Question: I drew a Voronoi tessellation (of a blast pattern in mining industry). I have to draw the outer boundaries of the Voronoi tessellation but I do not want the boundary of a box; I want to set fixed outer cell boundaries.
-
The code :
'''
import xlrd
import operator
import matplotlib.pyplot as plt
from scipy.spatial import Voronoi, voronoi_plot_2d
wb = xlrd.open_workbook('C:/Users/s.gaur/desktop/Collar Coordinates 2620 S3C 5007 P2.xls')
sh1 = wb.sheet_by_name(u'2620-s3c-5007')
x = sh1.col_values(0)
y = sh1.col_values(1)
L = sorted(zip(x,y), key = operator.itemgetter(0))
Point = (L)
vor = Voronoi(Point)
voronoi_plot_2d(vor)
plt.show()
'''
How do I fix the outer edge boundary to the outer Voronoi polygons' boundaries?
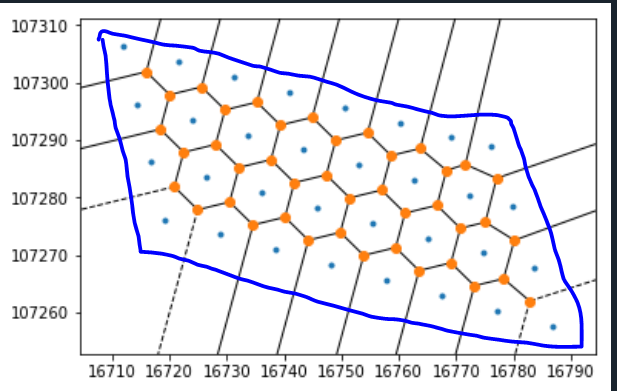
Answer: '''
def voronoi_finite_polygons_2d(vor, radius=None):
"""
Reconstruct infinite voronoi regions in a 2D diagram to finite
regions.
Parameters
----------
vor : Voronoi
Input diagram
radius : float, optional
Distance to 'points at infinity'.
Returns
-------
regions : list of tuples
Indices of vertices in each revised Voronoi regions.
vertices : list of tuples
Coordinates for revised Voronoi vertices. Same as coordinates
of input vertices, with 'points at infinity' appended to the
end.
"""
if vor.points.shape[1] != 2:
raise ValueError("Requires 2D input")
new_regions = []
new_vertices = vor.vertices.tolist()
center = vor.points.mean(axis=0)
if radius is None:
radius = vor.points.ptp().max()*2
# Construct a map containing all ridges for a given point
all_ridges = {}
for (p1, p2), (v1, v2) in zip(vor.ridge_points, vor.ridge_vertices):
all_ridges.setdefault(p1, []).append((p2, v1, v2))
all_ridges.setdefault(p2, []).append((p1, v1, v2))
# Reconstruct infinite regions
for p1, region in enumerate(vor.point_region):
vertices = vor.regions[region]
if all(v >= 0 for v in vertices):
# finite region
new_regions.append(vertices)
continue
# reconstruct a non-finite region
ridges = all_ridges[p1]
new_region = [v for v in vertices if v >= 0]
for p2, v1, v2 in ridges:
if v2 < 0:
v1, v2 = v2, v1
if v1 >= 0:
# finite ridge: already in the region
continue
# Compute the missing endpoint of an infinite ridge
t = vor.points[p2] - vor.points[p1] # tangent
t /= np.linalg.norm(t)
n = np.array([-t[1], t[0]]) # normal
midpoint = vor.points[[p1, p2]].mean(axis=0)
direction = np.sign(np.dot(midpoint - center, n)) * n
far_point = vor.vertices[v2] + direction * radius
new_region.append(len(new_vertices))
new_vertices.append(far_point.tolist())
# sort region counterclockwise
vs = np.asarray([new_vertices[v] for v in new_region])
c = vs.mean(axis=0)
angles = np.arctan2(vs[:,1] - c[1], vs[:,0] - c[0])
new_region = np.array(new_region)[np.argsort(angles)]
# finish
new_regions.append(new_region.tolist())
return new_regions, np.asarray(new_vertices)
# compute Voronoi tesselation
vor = Voronoi(points)
regions, vertices = voronoi_finite_polygons_2d(vor)
pts = MultiPoint([Point(i) for i in points])
mask = pts.convex_hull
new_vertices = []
for region in regions:
polygon = vertices[region]
shape = list(polygon.shape)
shape[0] += 1
p = Polygon(np.append(polygon, polygon[0]).reshape(*shape)).intersection(mask)
poly = np.array(list(zip(p.boundary.coords.xy[0][:-1], p.boundary.coords.xy[1][:-1])))
new_vertices.append(poly)
plt.fill(*zip(*poly),"brown", alpha = 0.4, edgecolor = 'black')
plt.plot(x, y, 'ko')
plt.plot(Dx,Dy, 'ko',markerfacecolor = 'red', markersize = 10)
plt.title("Blast 2620 S3C 5009 P1")
plt.show()
'''